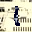
Label: 1